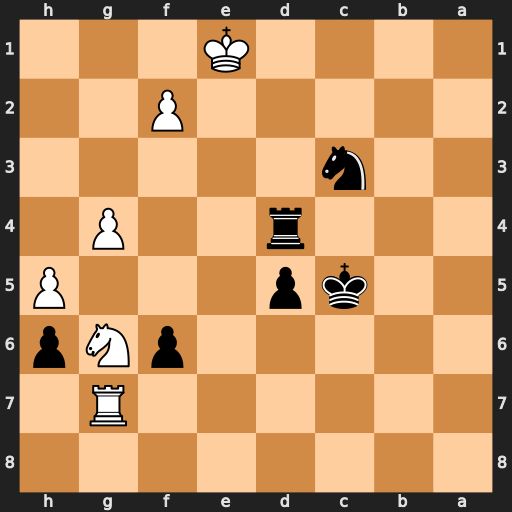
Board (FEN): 8/6R1/5pNp/2kp3P/3r2P1/2n5/5P2/4K3
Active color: b
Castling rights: -
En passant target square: -
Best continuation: Rd1#